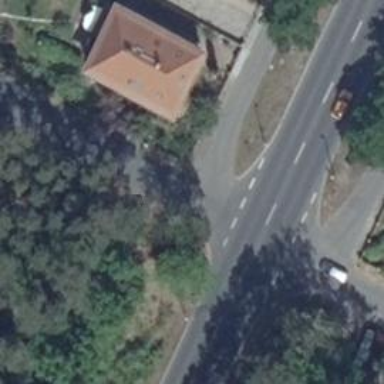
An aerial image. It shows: Residential road with asphalt surface and no sidewalks.